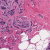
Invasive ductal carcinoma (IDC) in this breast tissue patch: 0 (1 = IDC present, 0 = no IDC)